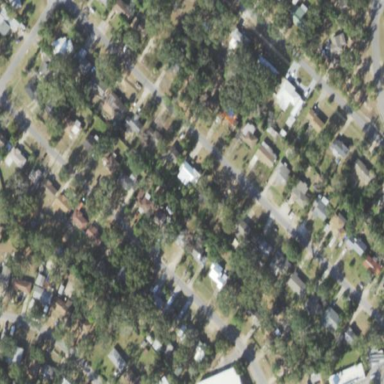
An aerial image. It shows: Residential area consisting of single-family homes.